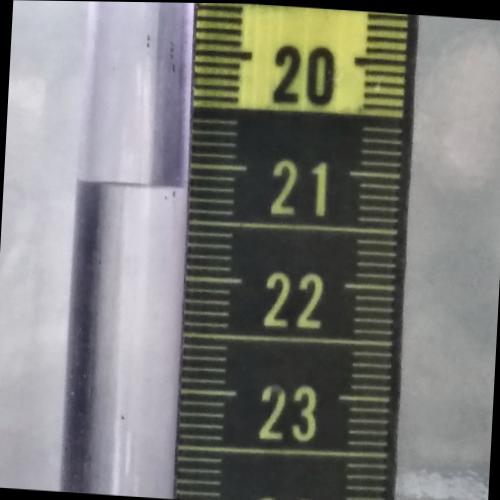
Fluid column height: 21.2 cm